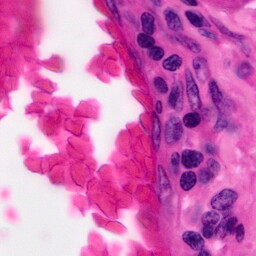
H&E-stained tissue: Pancreatic